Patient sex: M
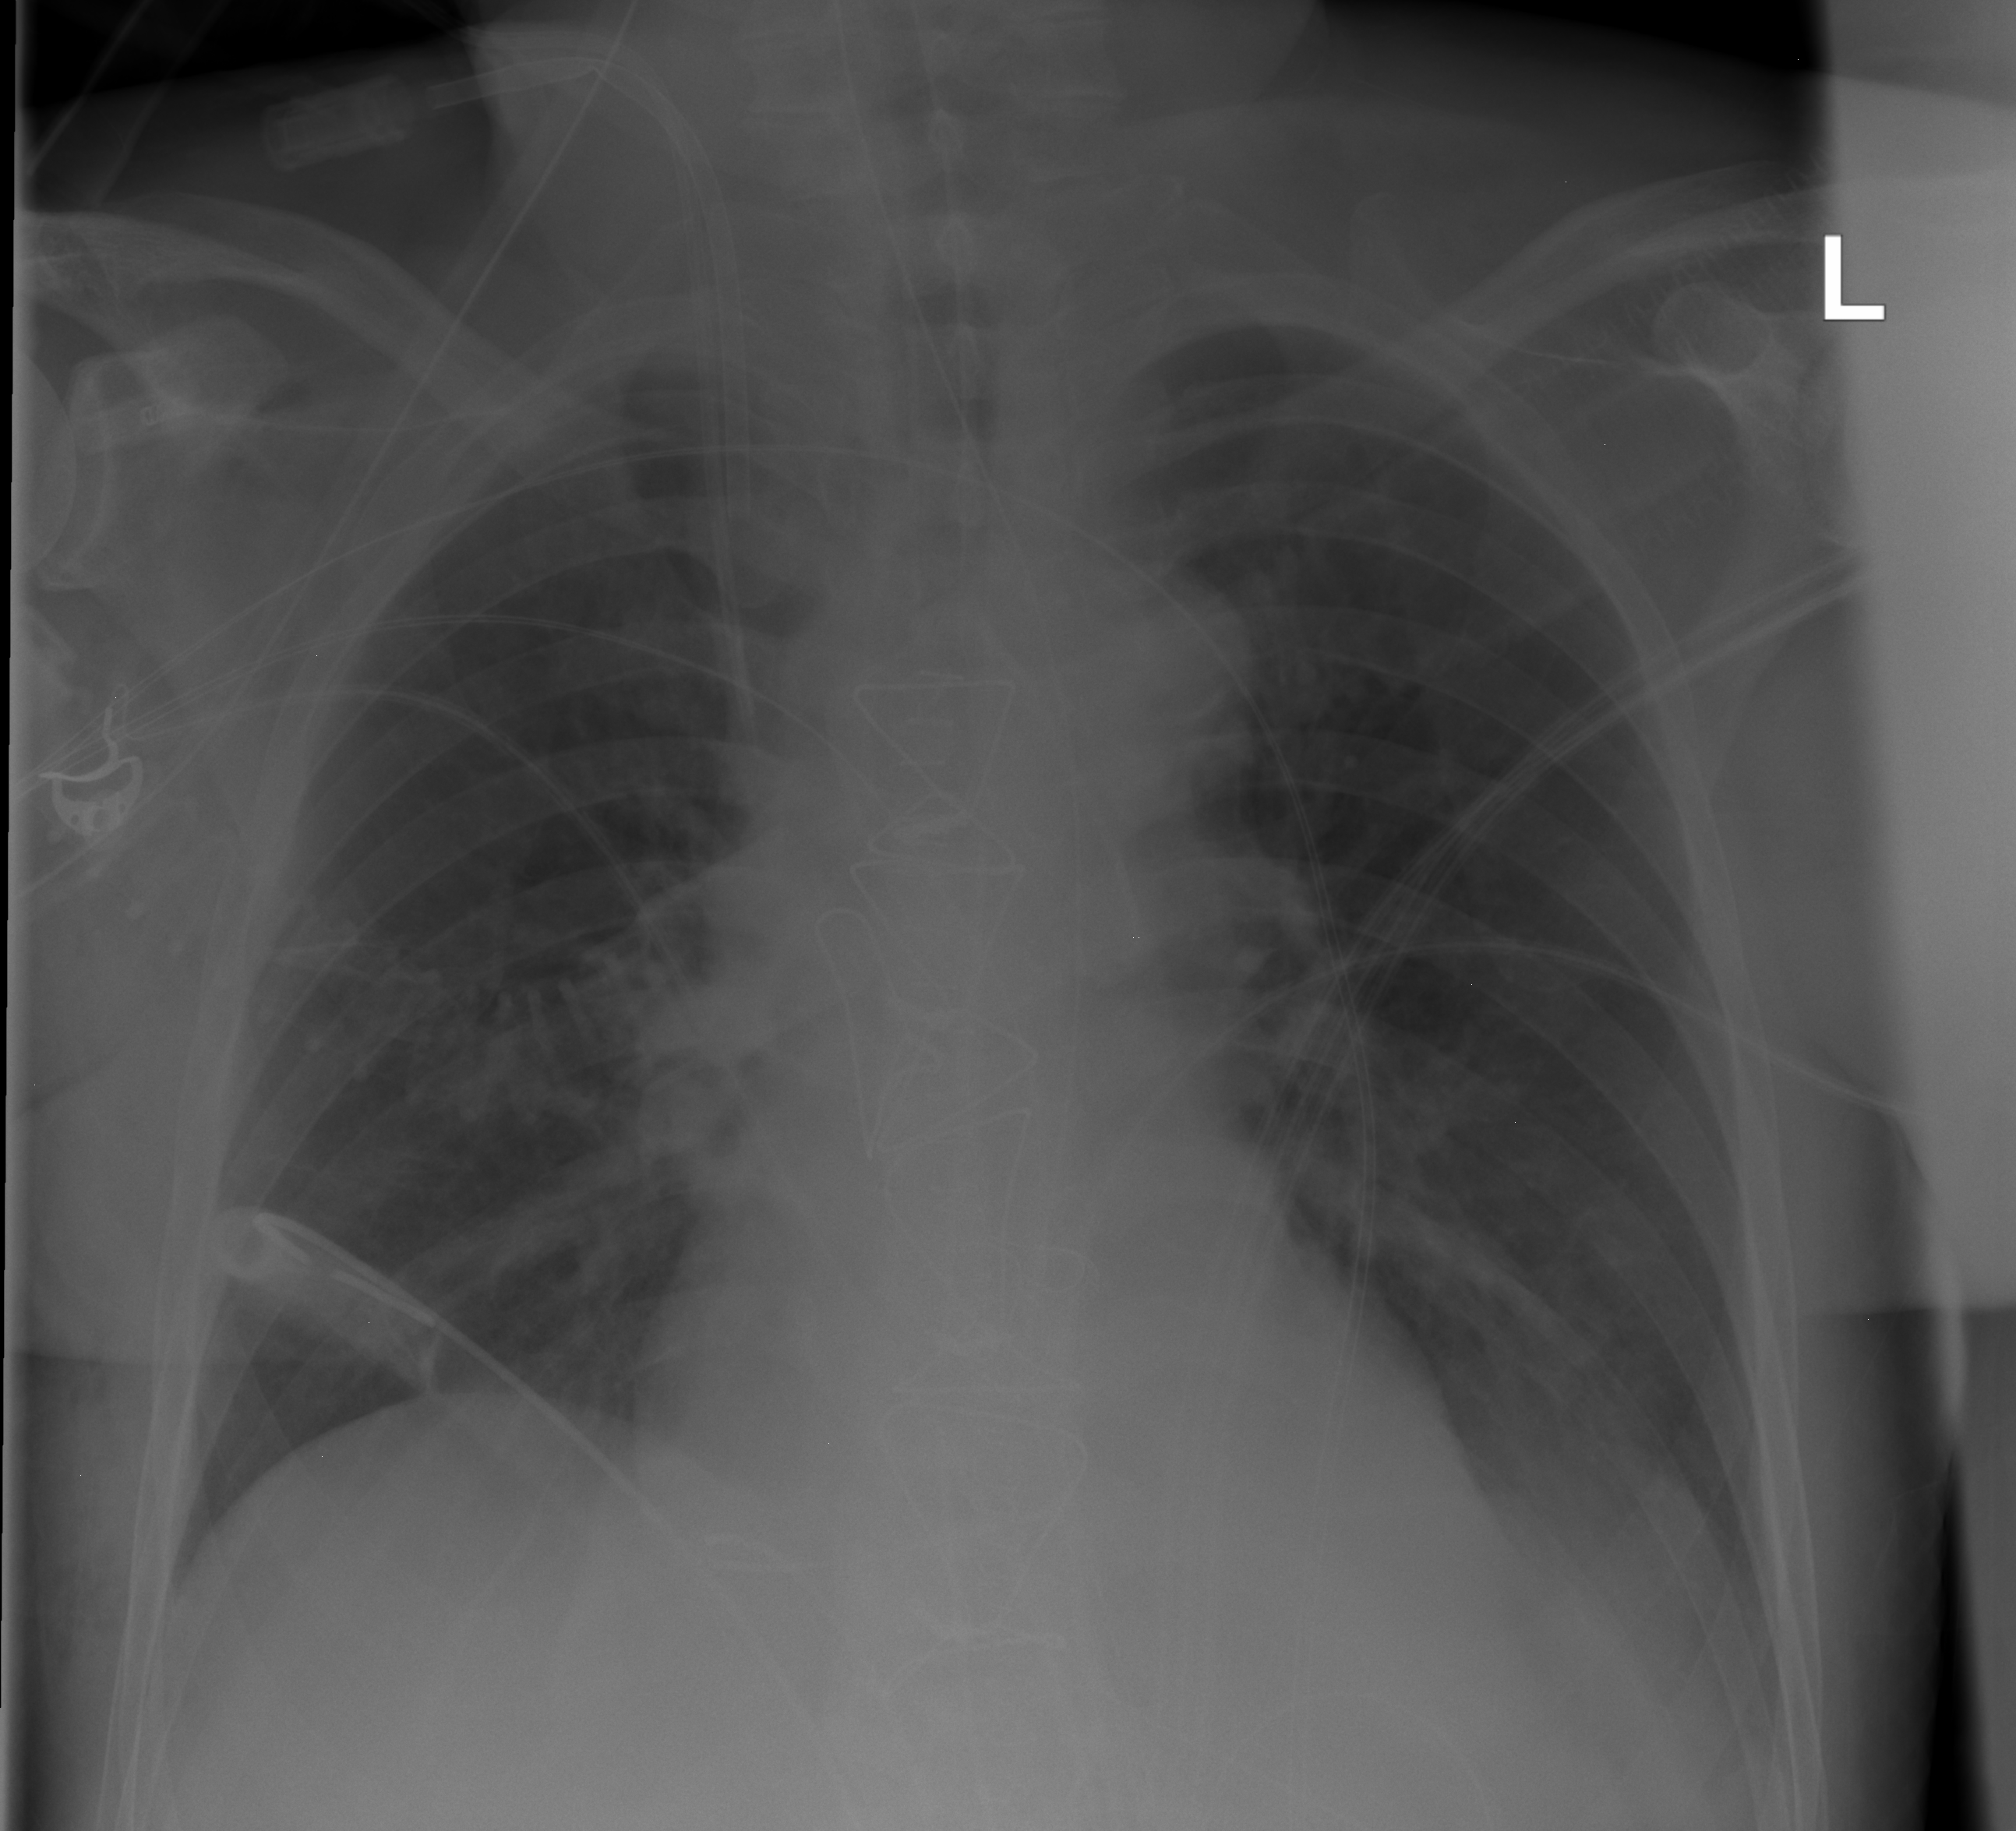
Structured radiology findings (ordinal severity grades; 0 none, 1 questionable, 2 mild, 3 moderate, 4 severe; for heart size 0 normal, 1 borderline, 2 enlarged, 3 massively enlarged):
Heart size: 0
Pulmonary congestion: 0
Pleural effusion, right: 0
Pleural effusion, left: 0
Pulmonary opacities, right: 0
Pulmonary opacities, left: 0
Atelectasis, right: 0
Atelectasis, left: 2